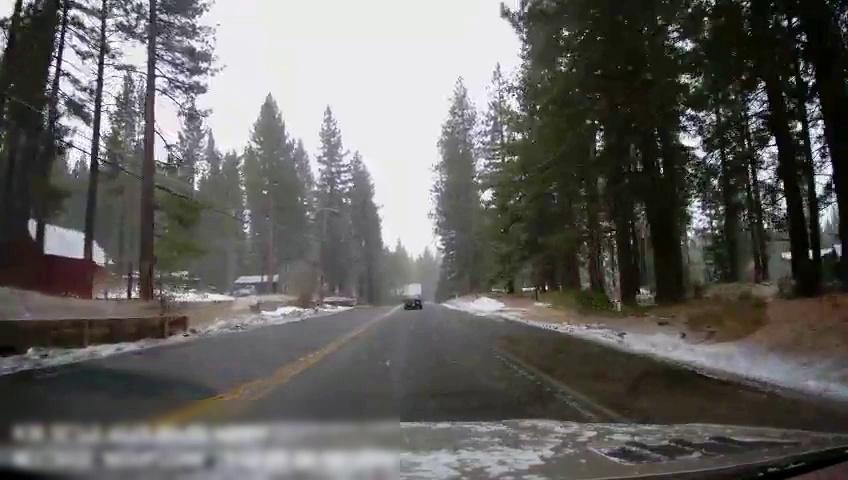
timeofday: Day
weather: Snowy
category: Drivable Space
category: Vehicles | Car
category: Lanes | Opposite Lane
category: Lanes | Opposite Lane
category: Lanes | Opposite Lane
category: Lanes | Current Lane